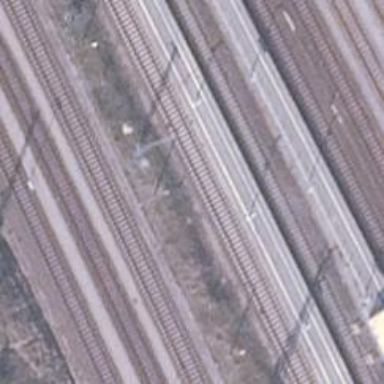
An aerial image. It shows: Railway signal.